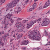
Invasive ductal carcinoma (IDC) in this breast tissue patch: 0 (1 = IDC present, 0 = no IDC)